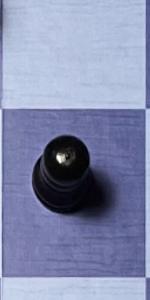
Label: Empty